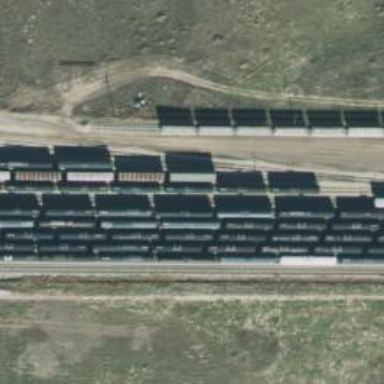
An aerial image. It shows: Railway yard in service.